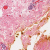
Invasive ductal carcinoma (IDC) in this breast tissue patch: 0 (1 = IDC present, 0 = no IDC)